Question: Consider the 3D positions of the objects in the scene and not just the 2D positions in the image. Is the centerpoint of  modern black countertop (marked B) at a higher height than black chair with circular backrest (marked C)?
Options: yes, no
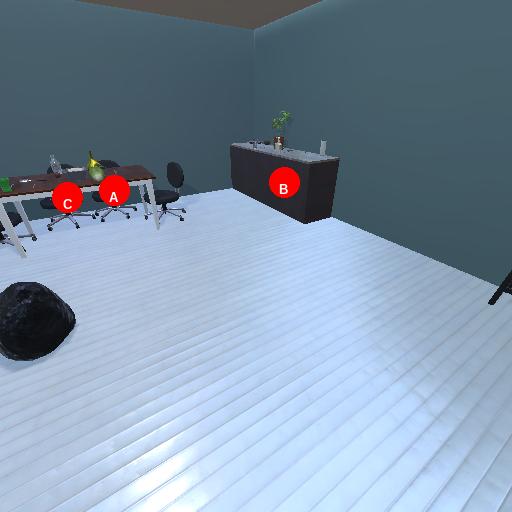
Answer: yes